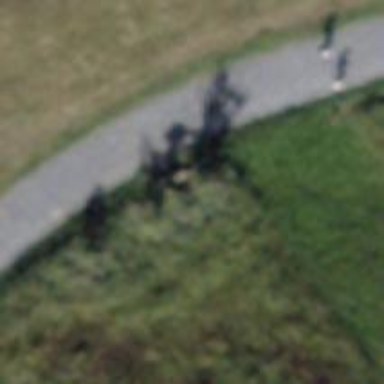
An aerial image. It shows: Bench.